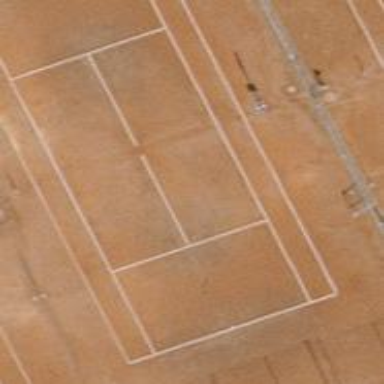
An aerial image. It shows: Clay tennis court on the leisure land pitch.